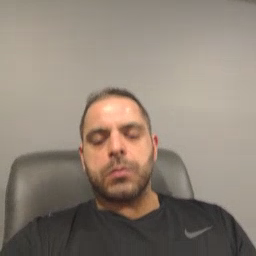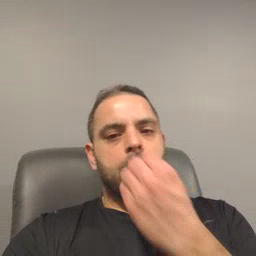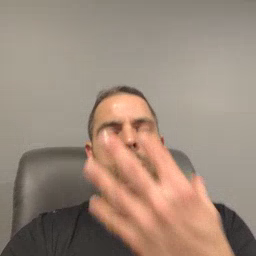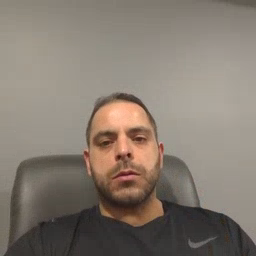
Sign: blow